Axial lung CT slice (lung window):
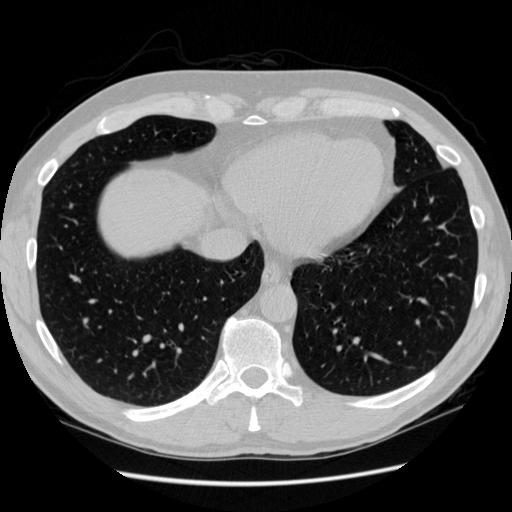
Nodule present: no